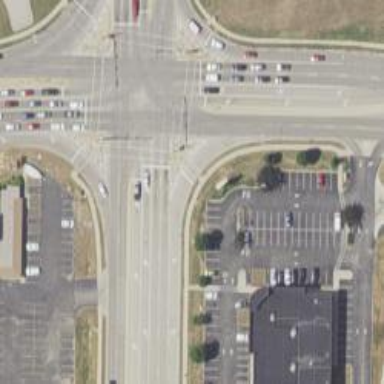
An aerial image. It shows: Footway located on traffic island.